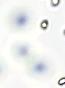
Label: Phaeocystis